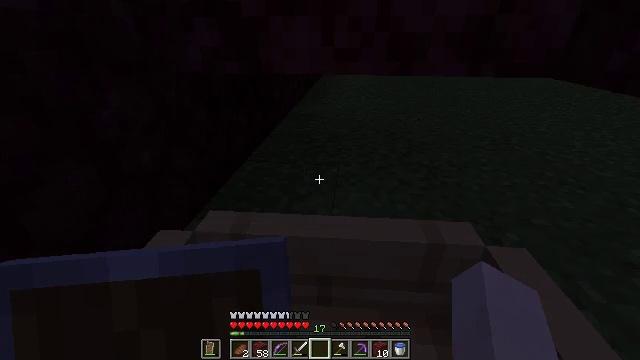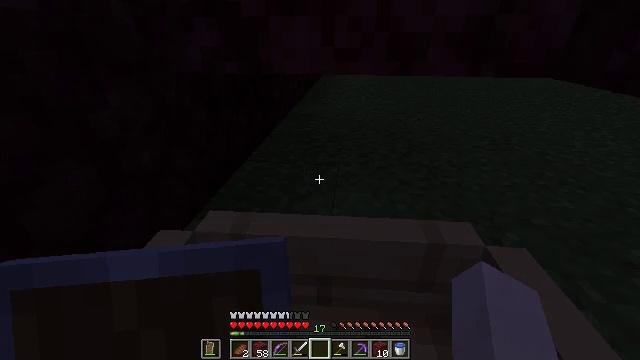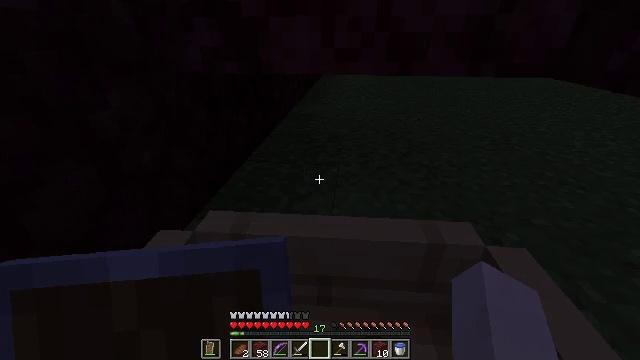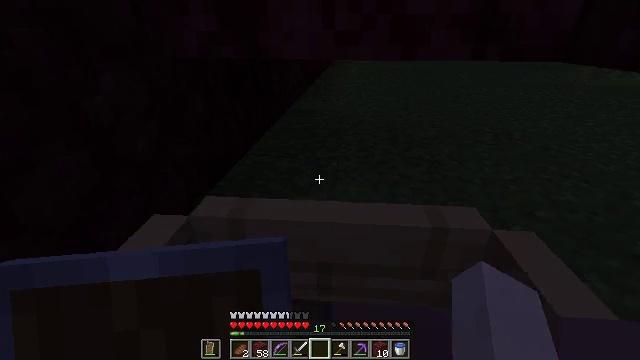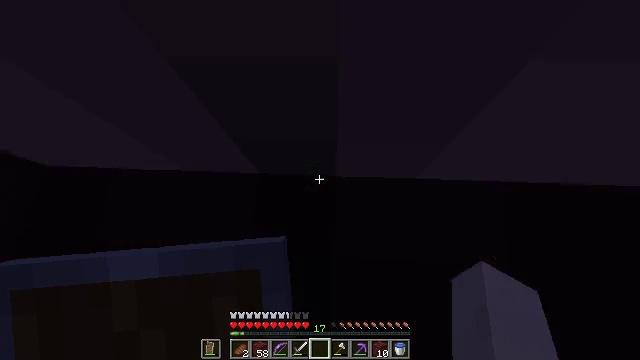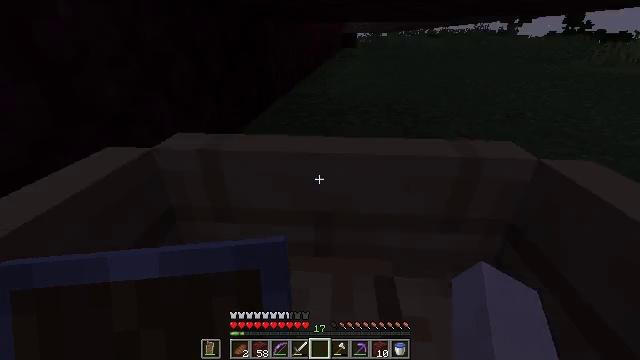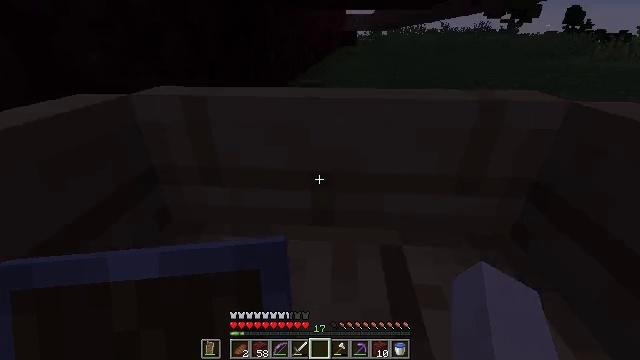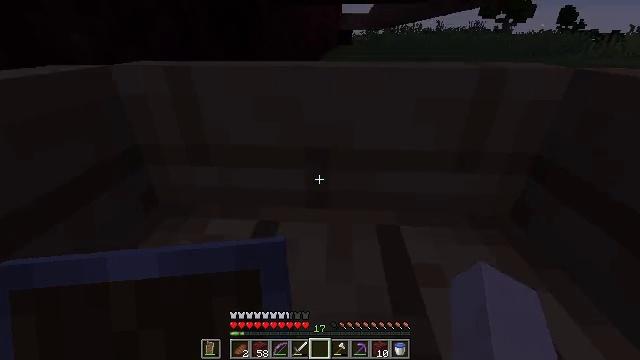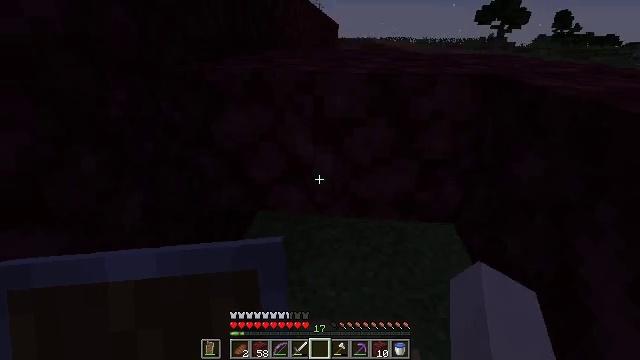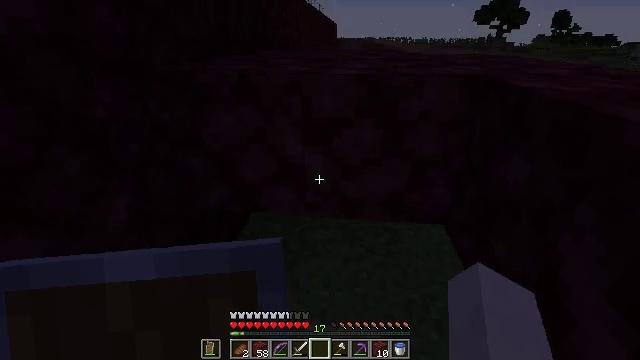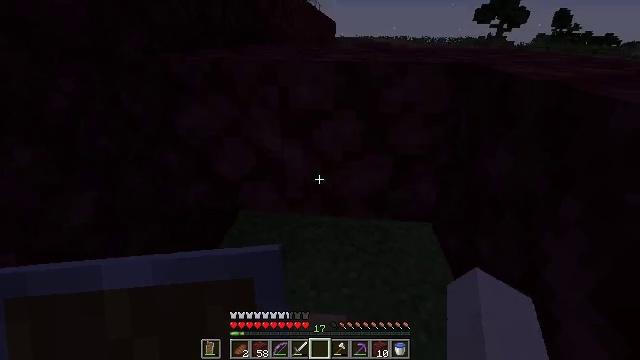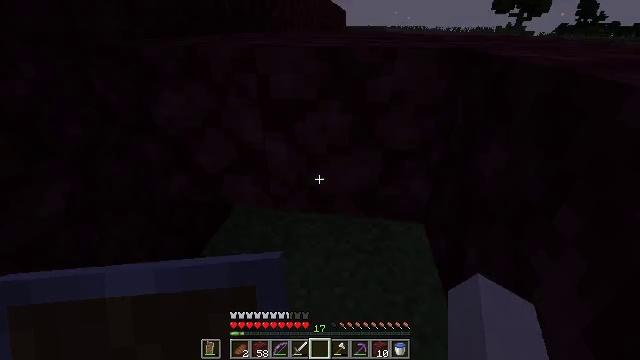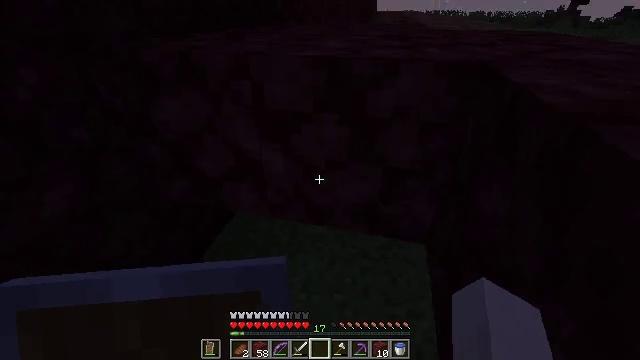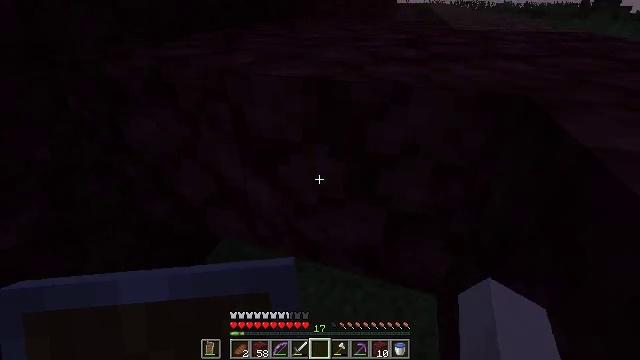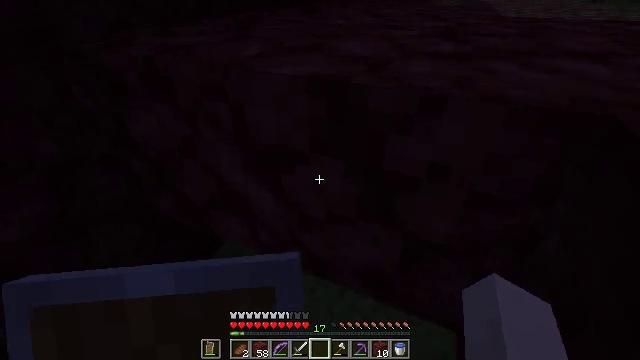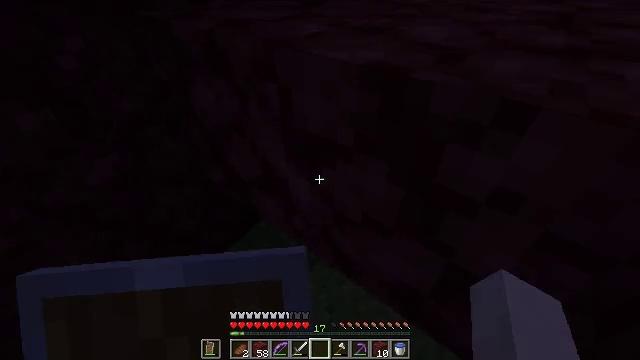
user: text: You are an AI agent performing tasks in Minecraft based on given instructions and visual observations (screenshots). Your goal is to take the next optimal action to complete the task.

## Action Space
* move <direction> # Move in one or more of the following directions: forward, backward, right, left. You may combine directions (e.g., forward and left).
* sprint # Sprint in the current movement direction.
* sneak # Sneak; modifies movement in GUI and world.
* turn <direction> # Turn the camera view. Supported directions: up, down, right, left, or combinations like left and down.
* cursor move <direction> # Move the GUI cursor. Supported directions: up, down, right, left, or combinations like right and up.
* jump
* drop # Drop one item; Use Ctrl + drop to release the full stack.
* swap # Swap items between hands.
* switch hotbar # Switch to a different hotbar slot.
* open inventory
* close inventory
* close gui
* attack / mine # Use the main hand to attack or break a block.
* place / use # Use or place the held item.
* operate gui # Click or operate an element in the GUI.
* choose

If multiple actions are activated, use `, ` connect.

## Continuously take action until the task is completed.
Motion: motion action
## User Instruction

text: Retrieve the white bed for later use.
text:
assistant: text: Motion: no_op
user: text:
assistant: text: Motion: sneak
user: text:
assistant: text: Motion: sneak
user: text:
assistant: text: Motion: sneak
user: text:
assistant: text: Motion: no_op
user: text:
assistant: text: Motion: no_op
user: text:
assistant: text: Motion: move right
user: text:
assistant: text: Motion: move right, turn right
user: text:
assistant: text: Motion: move forward and move right
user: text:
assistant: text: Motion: move forward and move right
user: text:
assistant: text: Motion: move forward and move right, turn left and down
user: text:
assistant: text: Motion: move forward and move right, turn left and down
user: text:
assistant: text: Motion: move forward and move right, turn left and down
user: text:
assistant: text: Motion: move forward and move right, turn left and down
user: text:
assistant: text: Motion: move forward and move right, turn left and down
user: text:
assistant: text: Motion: move forward and move right, turn left and down
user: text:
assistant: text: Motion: move right, turn left and down
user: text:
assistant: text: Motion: turn left and down
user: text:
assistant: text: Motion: turn left and down
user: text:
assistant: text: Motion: turn left and up
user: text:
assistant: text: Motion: turn left and up
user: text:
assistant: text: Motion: no_op
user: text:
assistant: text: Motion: no_op
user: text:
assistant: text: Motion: no_op
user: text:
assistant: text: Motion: turn left
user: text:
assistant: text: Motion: no_op
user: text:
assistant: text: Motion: turn down
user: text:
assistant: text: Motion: turn down
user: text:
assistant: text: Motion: no_op
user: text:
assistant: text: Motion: no_op